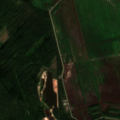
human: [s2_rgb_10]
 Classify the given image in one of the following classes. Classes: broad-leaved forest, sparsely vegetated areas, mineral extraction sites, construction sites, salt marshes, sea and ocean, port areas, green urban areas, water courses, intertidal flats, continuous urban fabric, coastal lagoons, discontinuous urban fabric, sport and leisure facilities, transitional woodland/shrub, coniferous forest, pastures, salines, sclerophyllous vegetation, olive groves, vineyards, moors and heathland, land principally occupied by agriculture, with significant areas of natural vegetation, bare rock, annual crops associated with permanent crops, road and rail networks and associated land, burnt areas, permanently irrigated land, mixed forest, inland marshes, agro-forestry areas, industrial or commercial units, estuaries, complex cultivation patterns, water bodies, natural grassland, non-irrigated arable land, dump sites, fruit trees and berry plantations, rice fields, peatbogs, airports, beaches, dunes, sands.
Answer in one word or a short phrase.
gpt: coniferous forest, mixed forest, peatbogs